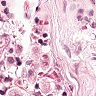
Metastatic tissue present: no